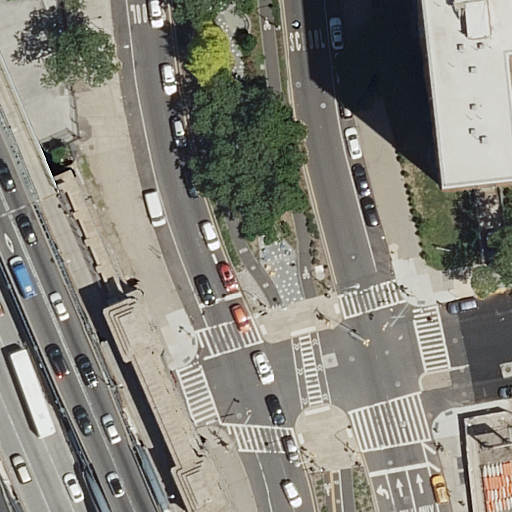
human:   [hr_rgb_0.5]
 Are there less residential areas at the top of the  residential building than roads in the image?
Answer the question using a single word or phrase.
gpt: yes

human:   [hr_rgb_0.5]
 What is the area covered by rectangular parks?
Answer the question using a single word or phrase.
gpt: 336m2

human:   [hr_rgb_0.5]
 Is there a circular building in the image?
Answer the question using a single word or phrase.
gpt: no

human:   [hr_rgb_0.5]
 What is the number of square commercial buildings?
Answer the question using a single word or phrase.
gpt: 0

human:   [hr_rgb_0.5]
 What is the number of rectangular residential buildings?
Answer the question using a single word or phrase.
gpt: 0

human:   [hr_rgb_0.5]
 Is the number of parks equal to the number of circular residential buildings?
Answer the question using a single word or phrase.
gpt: no

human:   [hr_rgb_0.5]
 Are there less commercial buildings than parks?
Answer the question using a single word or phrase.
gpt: yes

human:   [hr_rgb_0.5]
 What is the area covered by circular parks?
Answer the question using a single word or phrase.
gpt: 0m2

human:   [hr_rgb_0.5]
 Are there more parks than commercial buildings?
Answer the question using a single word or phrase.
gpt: yes

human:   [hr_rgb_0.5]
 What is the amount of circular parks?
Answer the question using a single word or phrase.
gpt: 0

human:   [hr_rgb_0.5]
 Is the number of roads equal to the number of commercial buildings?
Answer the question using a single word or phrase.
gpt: no

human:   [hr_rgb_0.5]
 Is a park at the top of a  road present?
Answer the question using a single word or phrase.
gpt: yes

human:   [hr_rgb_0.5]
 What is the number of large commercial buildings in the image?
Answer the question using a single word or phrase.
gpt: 0

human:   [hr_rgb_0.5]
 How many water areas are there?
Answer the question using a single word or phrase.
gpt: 0

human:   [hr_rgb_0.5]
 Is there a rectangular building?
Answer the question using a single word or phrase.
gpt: no

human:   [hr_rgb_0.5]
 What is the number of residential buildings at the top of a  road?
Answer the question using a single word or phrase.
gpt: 1

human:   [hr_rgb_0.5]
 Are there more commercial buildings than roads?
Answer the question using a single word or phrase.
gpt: no

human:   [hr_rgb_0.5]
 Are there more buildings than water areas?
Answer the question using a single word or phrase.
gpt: yes

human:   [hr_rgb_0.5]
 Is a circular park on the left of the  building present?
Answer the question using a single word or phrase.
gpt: no

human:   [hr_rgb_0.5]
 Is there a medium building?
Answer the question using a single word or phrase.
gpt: no

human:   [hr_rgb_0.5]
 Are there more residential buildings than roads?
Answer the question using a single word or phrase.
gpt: no

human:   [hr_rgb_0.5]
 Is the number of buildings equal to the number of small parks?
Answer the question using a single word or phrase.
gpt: no

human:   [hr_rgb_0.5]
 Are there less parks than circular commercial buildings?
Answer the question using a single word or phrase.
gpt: no

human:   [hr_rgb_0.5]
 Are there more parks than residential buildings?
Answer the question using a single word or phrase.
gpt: yes

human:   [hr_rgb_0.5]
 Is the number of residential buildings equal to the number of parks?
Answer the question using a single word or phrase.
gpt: no

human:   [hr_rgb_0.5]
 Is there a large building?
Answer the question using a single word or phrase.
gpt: yes

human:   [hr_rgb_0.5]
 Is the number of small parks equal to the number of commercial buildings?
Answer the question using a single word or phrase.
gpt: yes

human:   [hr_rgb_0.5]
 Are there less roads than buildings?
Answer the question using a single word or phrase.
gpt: no

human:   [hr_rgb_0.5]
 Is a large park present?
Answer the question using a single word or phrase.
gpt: yes

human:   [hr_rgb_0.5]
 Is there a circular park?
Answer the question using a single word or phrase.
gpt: no

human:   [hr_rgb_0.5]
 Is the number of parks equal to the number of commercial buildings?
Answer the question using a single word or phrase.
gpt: no

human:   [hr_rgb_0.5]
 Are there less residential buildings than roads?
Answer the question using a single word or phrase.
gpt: yes

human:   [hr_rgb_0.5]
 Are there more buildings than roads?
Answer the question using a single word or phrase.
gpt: no

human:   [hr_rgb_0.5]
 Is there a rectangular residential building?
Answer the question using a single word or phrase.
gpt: no

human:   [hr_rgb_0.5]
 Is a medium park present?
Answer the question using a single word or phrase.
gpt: yes

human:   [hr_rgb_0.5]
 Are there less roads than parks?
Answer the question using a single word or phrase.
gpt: no